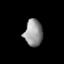
Tissue: lung
Cell type: T cells
Senescence score: 0.2361
Nuclear area (px): 476
Mean DAPI intensity: 147.632